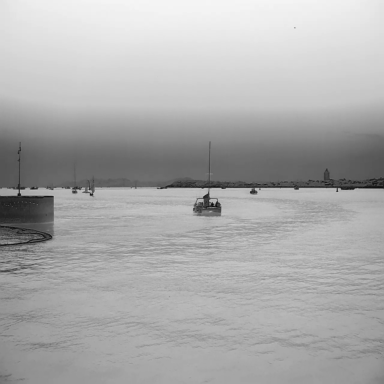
There are six bulk_carriers in the infrared image.